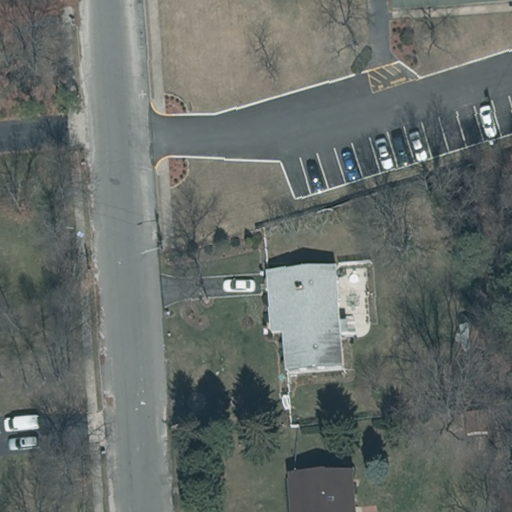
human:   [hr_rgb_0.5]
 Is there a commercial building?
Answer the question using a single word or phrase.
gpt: no

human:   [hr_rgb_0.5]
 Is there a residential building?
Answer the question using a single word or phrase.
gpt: yes

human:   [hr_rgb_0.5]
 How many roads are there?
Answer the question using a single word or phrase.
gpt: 1

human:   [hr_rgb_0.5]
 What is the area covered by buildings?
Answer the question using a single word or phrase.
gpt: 465m2

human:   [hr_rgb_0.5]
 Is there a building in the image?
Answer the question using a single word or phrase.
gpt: yes

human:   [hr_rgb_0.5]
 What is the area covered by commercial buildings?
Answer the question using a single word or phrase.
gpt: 0m2

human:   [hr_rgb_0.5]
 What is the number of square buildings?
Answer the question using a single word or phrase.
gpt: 0

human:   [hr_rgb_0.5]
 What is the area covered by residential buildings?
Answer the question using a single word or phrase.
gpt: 465m2

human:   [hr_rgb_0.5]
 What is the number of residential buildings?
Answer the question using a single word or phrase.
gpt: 2

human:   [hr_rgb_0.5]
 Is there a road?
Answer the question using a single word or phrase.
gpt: yes

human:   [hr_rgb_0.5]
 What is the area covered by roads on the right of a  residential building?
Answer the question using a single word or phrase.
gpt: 0m2

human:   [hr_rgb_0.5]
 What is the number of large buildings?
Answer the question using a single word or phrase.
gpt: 0

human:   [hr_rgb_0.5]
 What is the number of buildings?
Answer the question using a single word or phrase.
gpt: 2

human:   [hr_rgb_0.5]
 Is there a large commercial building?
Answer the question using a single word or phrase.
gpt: no

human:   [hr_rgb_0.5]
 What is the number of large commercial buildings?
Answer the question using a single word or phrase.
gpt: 0

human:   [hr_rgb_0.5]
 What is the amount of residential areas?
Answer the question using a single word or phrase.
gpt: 0

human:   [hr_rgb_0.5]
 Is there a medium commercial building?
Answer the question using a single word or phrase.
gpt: no

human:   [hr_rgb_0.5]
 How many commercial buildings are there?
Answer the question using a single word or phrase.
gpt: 0

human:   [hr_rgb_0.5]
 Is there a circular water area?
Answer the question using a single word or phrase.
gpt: no

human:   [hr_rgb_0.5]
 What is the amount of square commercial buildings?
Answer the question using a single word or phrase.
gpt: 0

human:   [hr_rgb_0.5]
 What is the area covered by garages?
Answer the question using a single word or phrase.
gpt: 0m2

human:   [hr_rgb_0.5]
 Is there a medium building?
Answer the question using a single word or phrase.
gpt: yes

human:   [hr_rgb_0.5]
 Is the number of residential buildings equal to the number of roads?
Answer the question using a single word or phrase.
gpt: no

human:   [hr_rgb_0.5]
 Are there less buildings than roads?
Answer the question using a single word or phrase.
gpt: no

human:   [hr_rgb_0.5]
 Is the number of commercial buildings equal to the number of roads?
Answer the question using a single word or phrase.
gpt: no

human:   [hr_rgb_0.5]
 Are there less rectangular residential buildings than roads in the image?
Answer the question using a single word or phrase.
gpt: yes

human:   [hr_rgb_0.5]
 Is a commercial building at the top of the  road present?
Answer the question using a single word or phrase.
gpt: no

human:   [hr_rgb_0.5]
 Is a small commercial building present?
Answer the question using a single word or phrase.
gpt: no

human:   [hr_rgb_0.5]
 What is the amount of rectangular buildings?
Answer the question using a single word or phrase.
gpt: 0

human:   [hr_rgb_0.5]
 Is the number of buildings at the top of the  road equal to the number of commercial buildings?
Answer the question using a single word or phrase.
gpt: yes

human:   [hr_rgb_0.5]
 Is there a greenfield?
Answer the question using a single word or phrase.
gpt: no

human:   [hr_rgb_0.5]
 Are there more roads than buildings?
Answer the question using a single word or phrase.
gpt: no

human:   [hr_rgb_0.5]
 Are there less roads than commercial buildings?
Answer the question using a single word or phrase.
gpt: no

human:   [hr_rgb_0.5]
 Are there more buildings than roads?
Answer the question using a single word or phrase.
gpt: yes

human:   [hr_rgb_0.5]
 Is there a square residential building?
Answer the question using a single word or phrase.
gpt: no

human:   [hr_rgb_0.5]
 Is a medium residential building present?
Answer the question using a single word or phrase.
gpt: yes

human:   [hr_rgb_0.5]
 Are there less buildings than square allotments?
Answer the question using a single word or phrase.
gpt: no

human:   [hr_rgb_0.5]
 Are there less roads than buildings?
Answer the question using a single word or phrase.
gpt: yes

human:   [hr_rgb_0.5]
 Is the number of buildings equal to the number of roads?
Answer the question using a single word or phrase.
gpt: no

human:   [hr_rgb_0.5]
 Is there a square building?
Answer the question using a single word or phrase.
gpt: no

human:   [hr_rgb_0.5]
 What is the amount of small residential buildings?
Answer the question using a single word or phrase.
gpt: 0

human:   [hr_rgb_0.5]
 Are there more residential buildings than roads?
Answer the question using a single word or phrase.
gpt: yes

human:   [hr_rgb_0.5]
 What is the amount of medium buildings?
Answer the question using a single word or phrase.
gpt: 2

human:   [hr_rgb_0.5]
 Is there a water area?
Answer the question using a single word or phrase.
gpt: no

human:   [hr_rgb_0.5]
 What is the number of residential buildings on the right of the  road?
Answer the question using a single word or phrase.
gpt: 2

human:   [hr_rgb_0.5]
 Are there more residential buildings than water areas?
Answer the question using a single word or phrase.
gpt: yes

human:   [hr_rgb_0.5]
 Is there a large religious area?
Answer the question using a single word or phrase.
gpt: no

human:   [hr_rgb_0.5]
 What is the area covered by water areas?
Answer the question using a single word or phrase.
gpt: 0m2

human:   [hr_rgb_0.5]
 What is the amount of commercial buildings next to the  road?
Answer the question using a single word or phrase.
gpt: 0

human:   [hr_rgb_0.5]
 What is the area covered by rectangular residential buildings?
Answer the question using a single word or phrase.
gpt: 0m2

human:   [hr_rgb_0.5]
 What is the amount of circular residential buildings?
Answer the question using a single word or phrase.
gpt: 0

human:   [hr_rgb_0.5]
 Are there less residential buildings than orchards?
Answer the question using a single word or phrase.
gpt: no

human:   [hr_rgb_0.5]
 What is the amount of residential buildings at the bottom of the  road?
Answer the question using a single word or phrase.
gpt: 2

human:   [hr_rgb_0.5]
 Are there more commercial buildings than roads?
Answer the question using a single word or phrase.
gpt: no

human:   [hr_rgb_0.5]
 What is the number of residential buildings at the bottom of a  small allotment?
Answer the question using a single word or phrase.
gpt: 0

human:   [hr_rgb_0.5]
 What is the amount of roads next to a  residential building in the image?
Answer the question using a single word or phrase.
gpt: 1

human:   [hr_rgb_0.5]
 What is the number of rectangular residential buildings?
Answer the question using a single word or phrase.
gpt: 0

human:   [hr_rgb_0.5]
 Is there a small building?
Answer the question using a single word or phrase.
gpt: no

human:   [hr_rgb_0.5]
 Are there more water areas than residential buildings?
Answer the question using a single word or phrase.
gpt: no

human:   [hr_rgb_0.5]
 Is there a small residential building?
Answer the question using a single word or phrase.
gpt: no

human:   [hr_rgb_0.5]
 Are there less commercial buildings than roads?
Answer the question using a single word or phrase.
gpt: yes

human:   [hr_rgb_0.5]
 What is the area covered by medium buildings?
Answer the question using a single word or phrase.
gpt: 465m2

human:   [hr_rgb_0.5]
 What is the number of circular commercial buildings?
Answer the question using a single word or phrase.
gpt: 0

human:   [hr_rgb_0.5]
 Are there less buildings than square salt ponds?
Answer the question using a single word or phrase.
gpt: no